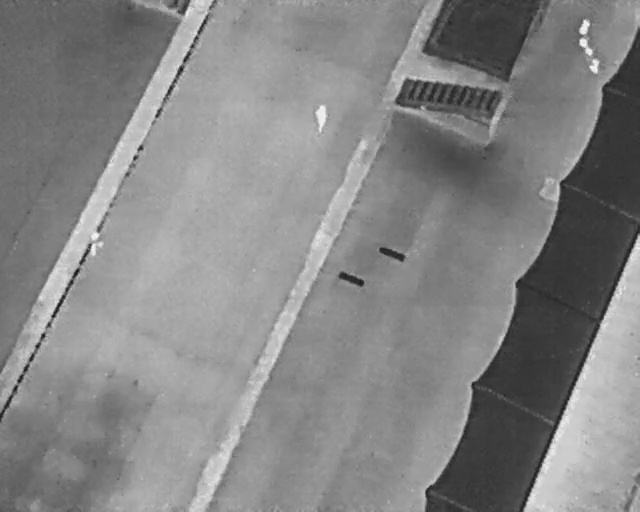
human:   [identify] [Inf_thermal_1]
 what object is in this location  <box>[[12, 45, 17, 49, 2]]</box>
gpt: <ref>1 large person at the left</ref>